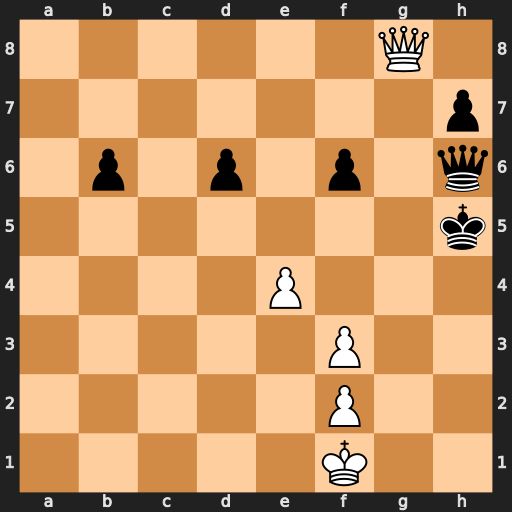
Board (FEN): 6Q1/7p/1p1p1p1q/7k/4P3/5P2/5P2/5K2
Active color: w
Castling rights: -
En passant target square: -
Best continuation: Qg4#